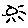
Label: sun